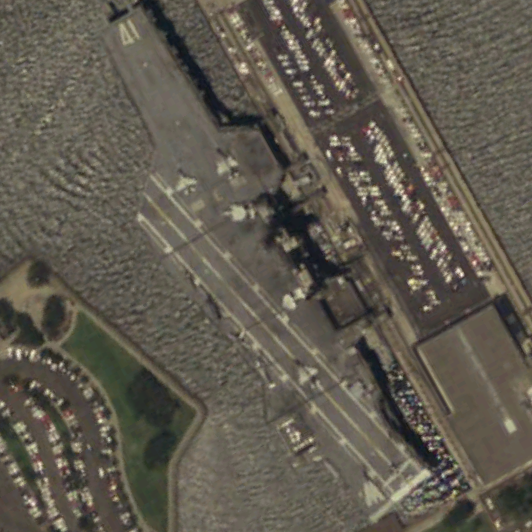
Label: aircraft_carrier